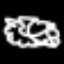
Label: squiggle